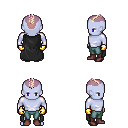
a pixel art fantasy rpg character, male body template, dark elf, purple skin, black cape, teal pants, white blonde short mohawk hairstyle, gold gloves, maroon shoes, four views (front, back, left, right), 2x2 character sprite sheet, small pixel art, hard edges, no anti-aliasing